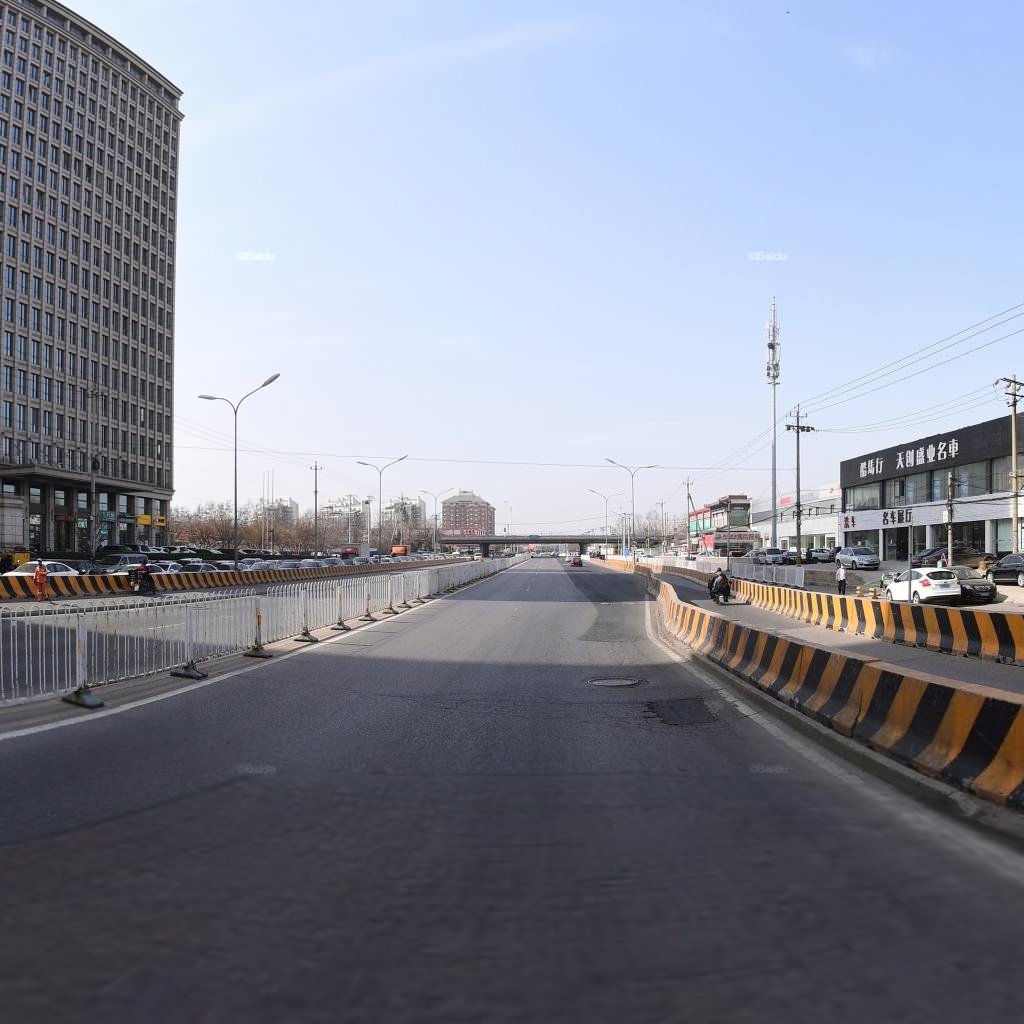
Region: Chaoyang
Road damage annotations: alligator crack, manhole cover